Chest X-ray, PA view. Patient: 65 years old, sex F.
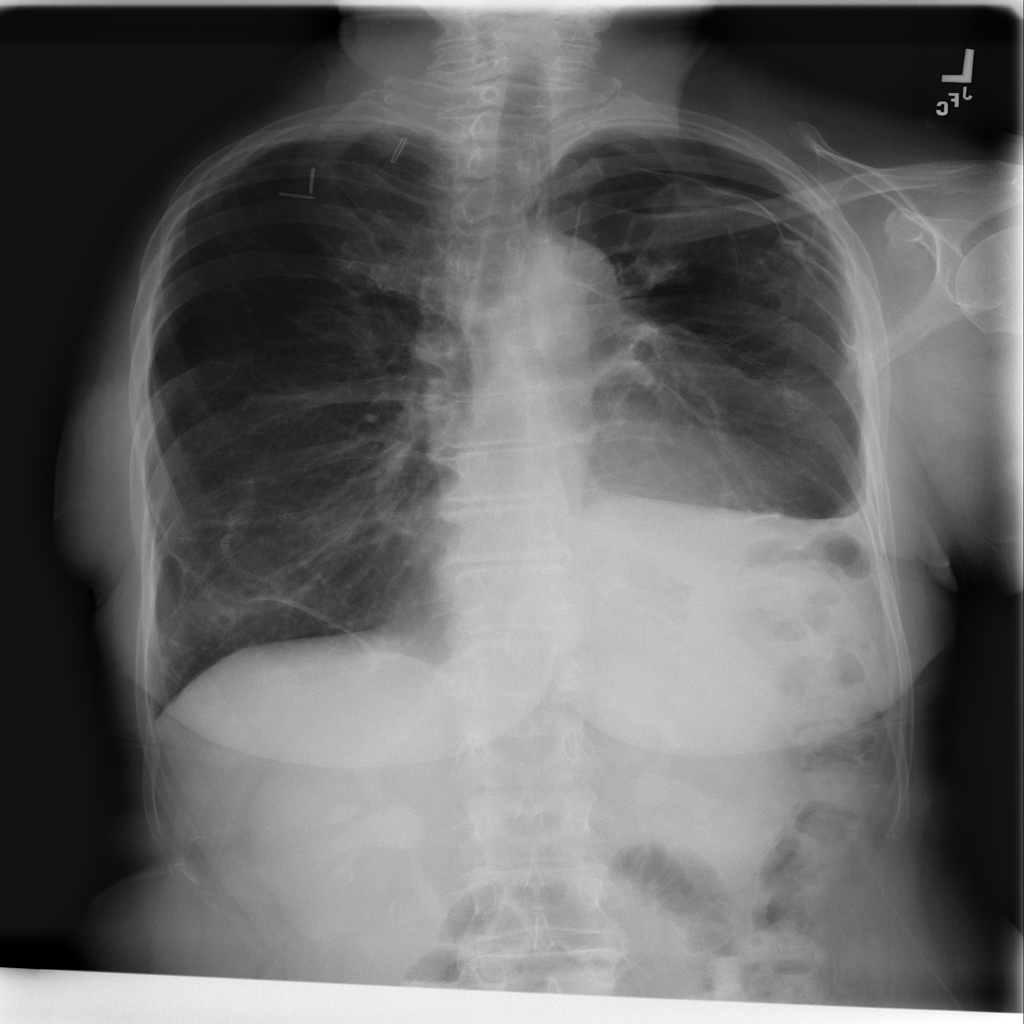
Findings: No Finding